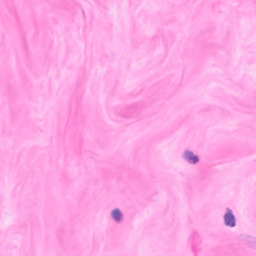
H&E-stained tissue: Breast